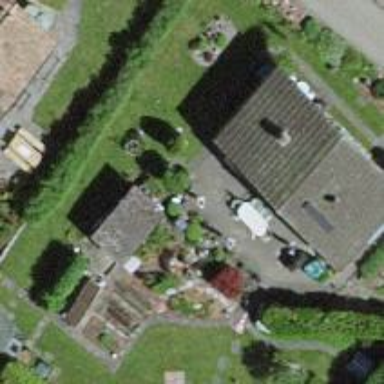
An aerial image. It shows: Bungalow.